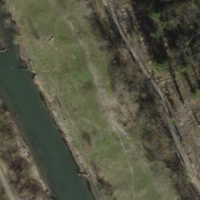
EUNIS habitat code: 41
Species observed at this site:
Motacilla alba